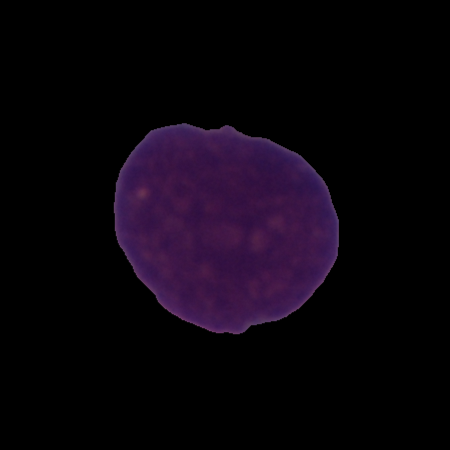
Label: cancer